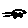
Label: car